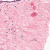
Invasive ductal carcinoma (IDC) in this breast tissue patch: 0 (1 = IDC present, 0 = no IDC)